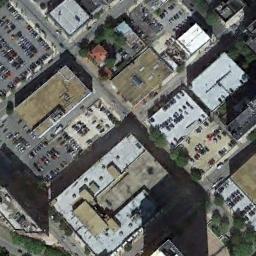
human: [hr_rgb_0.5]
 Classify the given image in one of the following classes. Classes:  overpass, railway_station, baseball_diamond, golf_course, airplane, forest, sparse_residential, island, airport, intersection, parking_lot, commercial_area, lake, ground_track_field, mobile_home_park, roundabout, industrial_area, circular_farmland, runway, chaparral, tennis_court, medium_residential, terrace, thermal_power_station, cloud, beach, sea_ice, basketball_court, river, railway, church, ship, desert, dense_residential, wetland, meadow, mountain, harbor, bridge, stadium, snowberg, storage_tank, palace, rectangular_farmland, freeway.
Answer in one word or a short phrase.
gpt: commercial_area